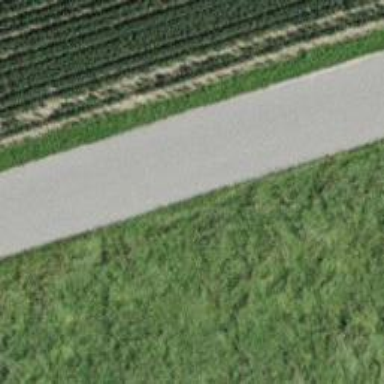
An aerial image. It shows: Unclassified road with asphalt surface.